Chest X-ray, AP view. Patient: 37 years old, sex F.
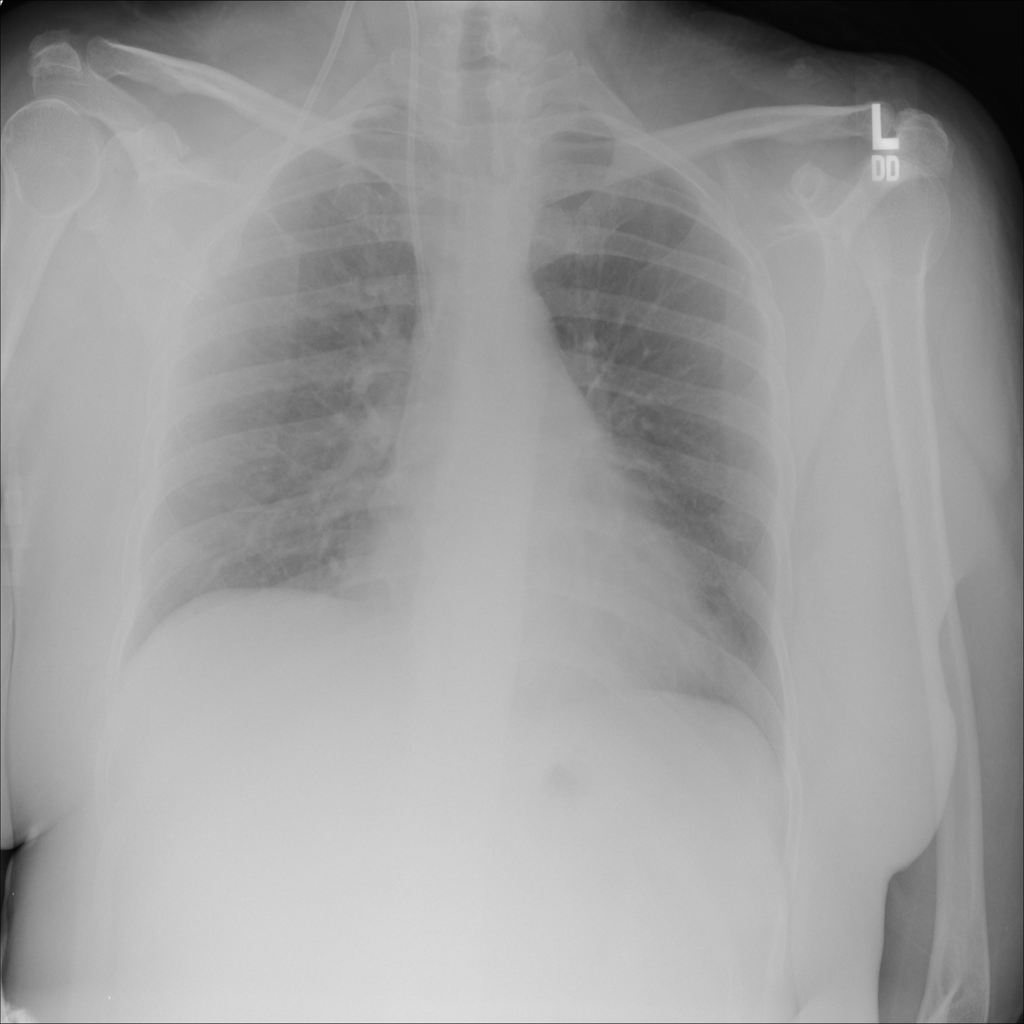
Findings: No Finding